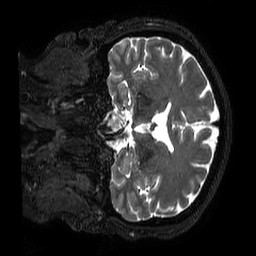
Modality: T2w
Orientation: coronal
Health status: ill
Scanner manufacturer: philips
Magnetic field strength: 3 T
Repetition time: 2.5 s
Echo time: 0.331 s